The picture encodes a bearing's raw vibration samples as pixel intensities in a 2-D grid. Determine the bearing's health state. Answer with exactly one of: normal, inner_race, outer_race, ball.
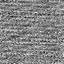
Answer: normal